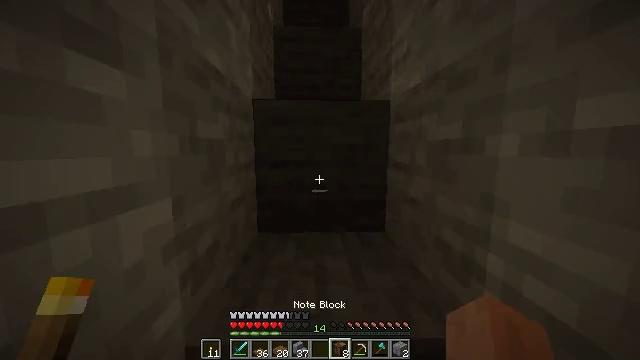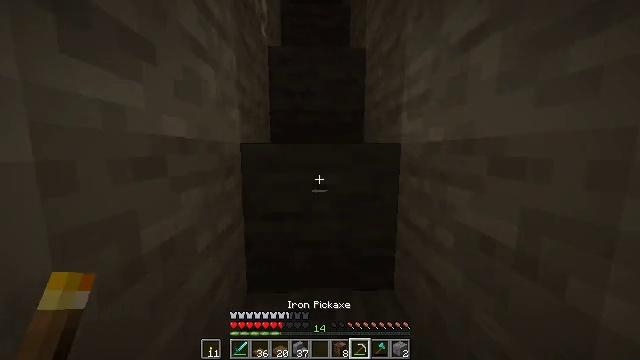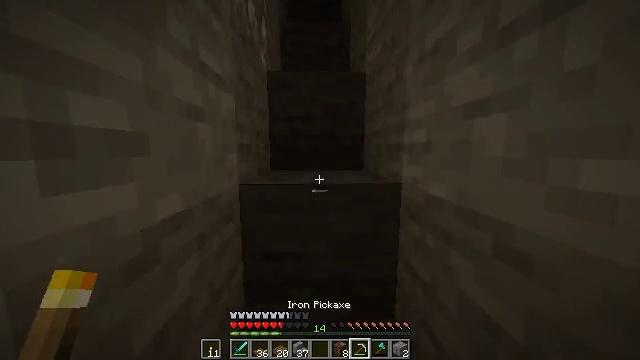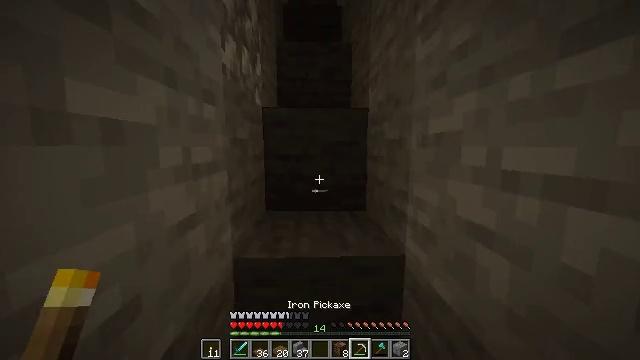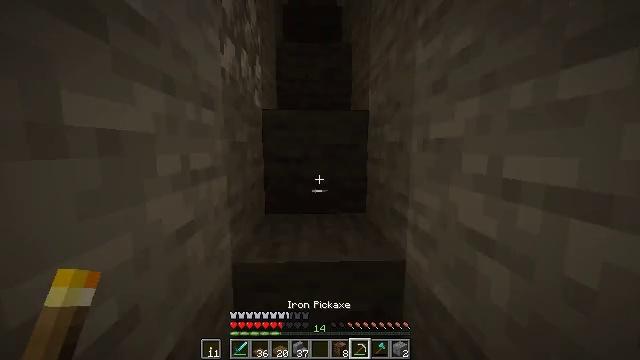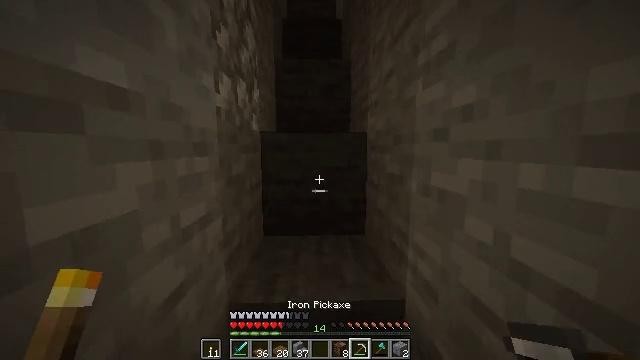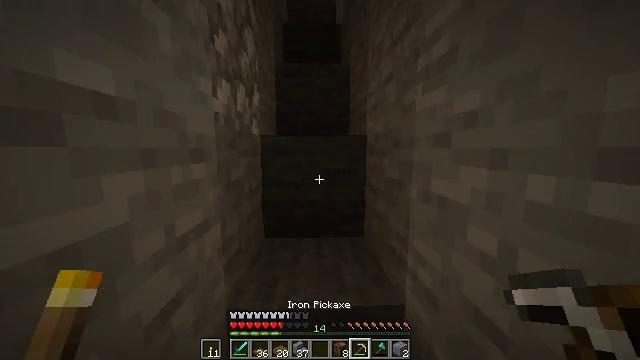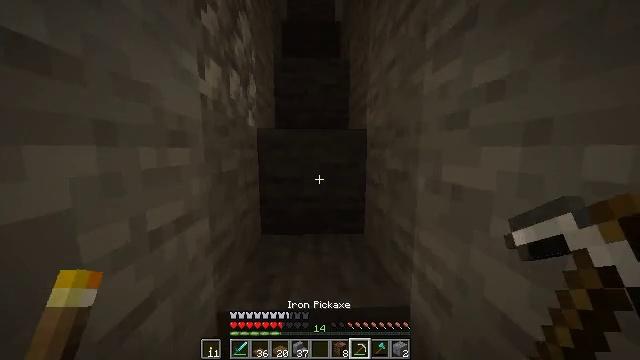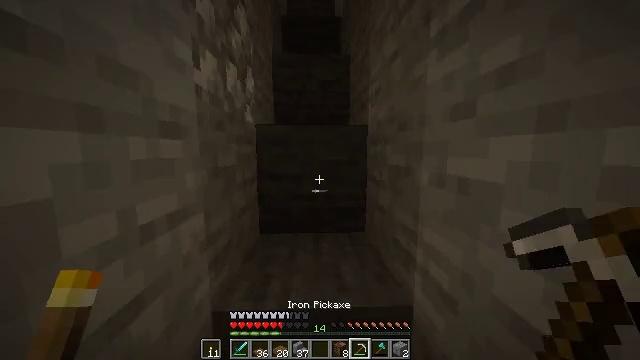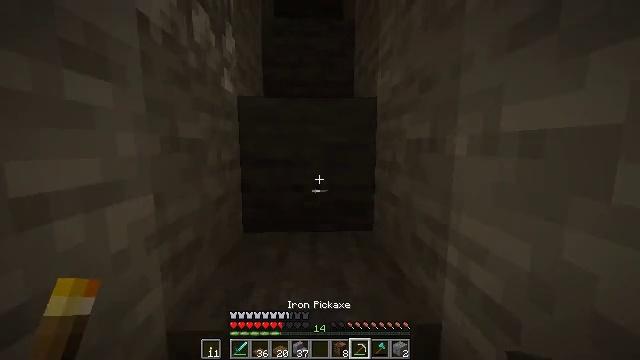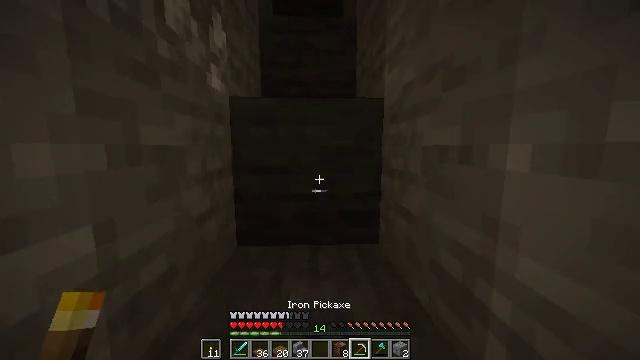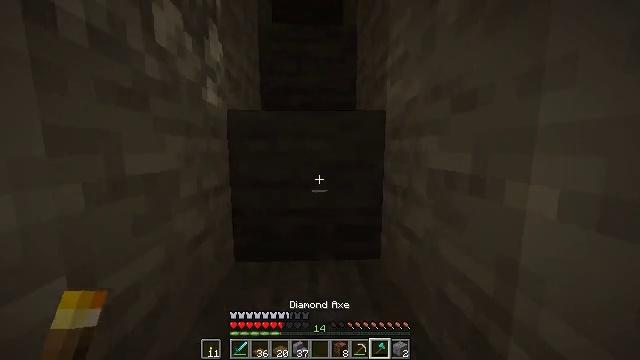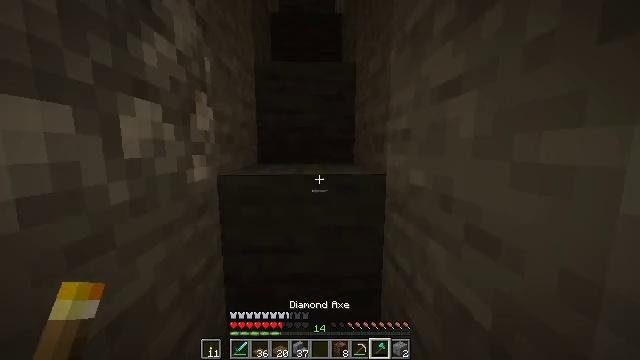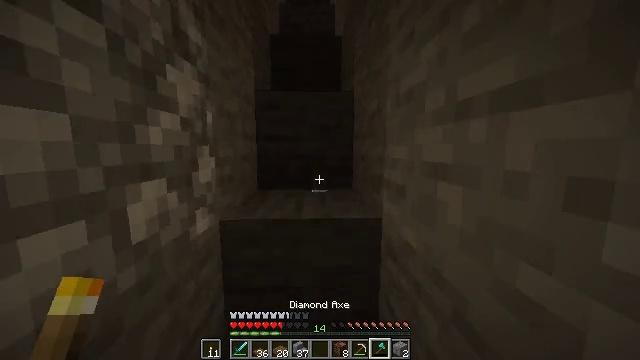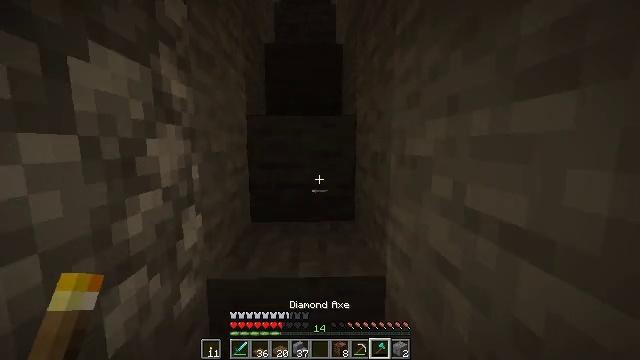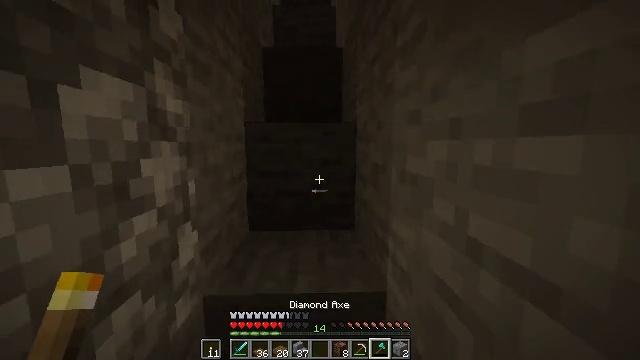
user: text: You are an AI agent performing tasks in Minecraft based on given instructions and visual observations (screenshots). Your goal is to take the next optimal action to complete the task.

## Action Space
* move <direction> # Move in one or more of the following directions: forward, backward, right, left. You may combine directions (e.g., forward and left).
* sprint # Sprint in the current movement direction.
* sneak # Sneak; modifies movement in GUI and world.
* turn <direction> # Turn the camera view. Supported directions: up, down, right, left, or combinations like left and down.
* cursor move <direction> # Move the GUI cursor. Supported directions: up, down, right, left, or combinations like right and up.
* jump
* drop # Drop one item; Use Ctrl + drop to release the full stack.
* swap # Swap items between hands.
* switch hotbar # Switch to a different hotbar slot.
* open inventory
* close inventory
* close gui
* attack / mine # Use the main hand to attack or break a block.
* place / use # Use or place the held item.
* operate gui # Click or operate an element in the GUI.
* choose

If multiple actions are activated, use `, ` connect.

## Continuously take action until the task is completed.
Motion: motion action
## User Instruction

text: Break the mature wheat plants.
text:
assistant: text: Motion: move forward, jump
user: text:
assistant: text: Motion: move forward, jump
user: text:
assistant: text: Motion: move forward, jump
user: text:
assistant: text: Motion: move forward, sprint, jump
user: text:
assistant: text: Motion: move forward, sprint, jump
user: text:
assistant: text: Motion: move forward, sprint, jump
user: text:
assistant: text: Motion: move forward, sprint, jump
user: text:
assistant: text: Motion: move forward, jump
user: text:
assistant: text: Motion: move forward, jump
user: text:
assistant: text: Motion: move forward, jump
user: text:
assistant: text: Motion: move forward, jump
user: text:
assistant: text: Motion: move forward, sprint, jump
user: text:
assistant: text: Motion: move forward, sprint, jump
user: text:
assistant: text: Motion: move forward, sprint, jump
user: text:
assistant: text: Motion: move forward, sprint, jump
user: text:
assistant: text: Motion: move forward, sprint, jump
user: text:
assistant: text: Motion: move forward, jump
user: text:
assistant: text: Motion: move forward, jump
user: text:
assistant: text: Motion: move forward, jump
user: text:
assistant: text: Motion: move forward, jump
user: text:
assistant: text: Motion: move forward, sprint, jump
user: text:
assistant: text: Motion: move forward, sprint, jump
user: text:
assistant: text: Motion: move forward, sprint, jump
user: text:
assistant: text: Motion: move forward, sprint, jump
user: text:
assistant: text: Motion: move forward, jump
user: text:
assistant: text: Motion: move forward, jump
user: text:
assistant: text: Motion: move forward, jump
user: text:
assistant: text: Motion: move forward, sprint, jump
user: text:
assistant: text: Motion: move forward, sprint, jump
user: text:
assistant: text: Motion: move forward, sprint, jump